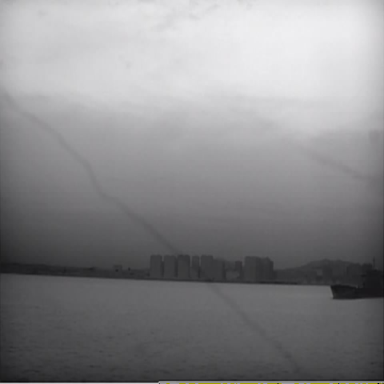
There is a liner in the infrared image.